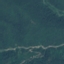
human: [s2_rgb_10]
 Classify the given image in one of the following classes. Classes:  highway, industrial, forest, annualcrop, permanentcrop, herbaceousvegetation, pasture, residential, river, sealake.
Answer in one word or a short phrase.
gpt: Forest